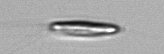
Label: Chrysochromulina